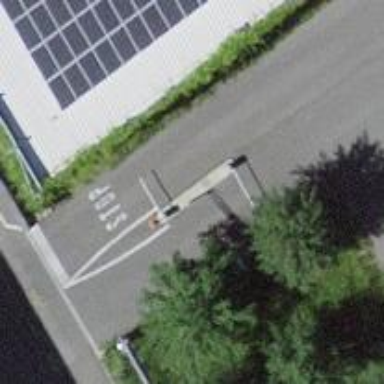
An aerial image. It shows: Lift gate barrier.